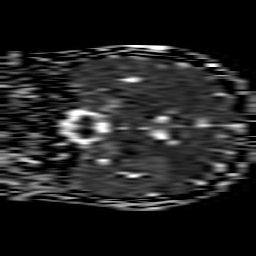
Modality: ADC
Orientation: coronal
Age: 40
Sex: female
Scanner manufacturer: philips
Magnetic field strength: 1.5 T
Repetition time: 3.643 s
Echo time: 0.09255 s